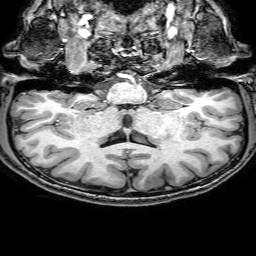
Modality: T1w
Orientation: sagittal
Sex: male
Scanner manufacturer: philips
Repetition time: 0.008188 s
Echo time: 0.00376 s